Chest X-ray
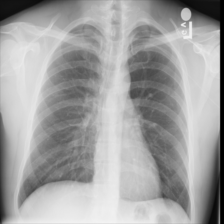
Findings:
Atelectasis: negative
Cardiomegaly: negative
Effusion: negative
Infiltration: negative
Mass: negative
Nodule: negative
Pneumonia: negative
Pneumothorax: negative
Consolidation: negative
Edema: negative
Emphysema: negative
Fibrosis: negative
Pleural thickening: negative
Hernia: negative